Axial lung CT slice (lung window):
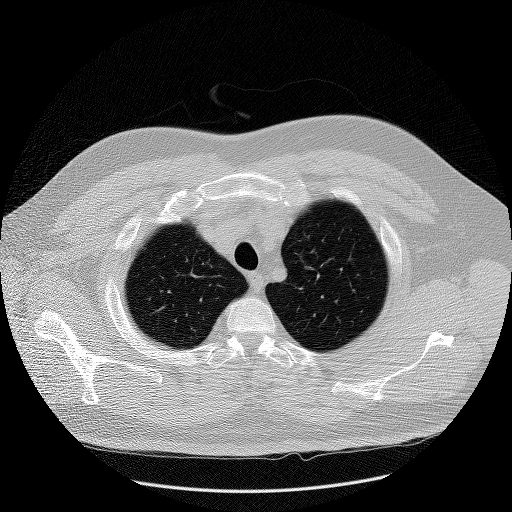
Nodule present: no